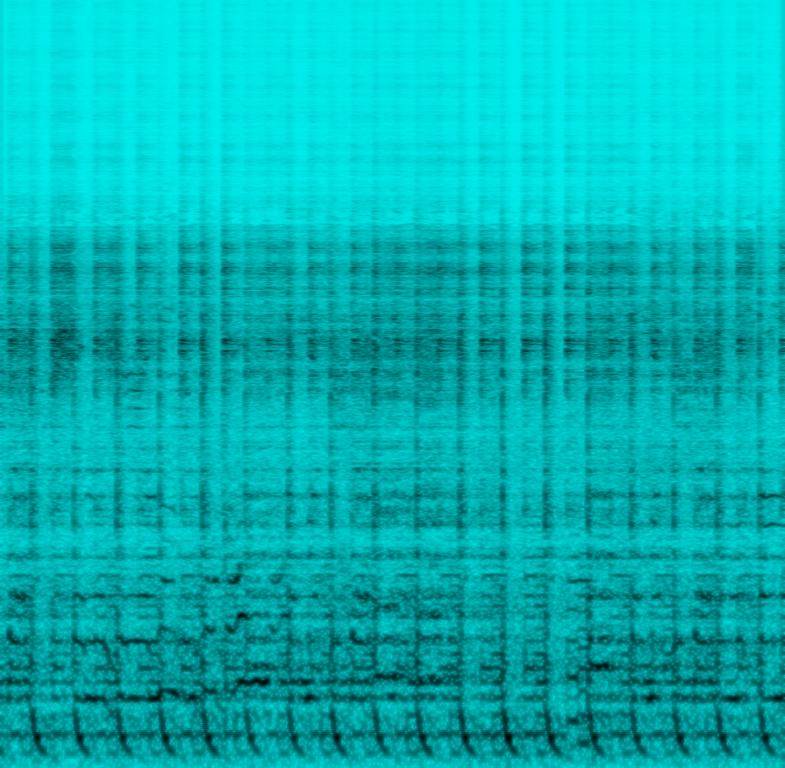
This techno song features a female voice singing the main melody. This is accompanied by programmed percussion playing a techno beat. The kick is played at every count. The hi-hi-hat is played on every 'and' of the count. The bass plays a disco pattern using the root notes of the chords being played. Synth bursts are played in between lines. This song can be played in a club. The audio quality is low.